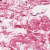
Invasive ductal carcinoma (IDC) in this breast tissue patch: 0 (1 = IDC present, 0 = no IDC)